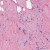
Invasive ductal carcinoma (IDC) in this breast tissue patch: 0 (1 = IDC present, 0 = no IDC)